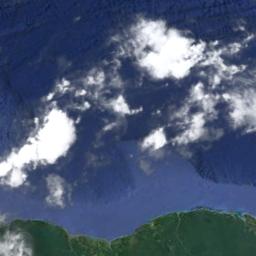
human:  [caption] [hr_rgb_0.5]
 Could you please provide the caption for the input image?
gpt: White clouds on green land and blue sea .

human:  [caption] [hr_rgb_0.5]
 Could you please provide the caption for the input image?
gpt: There was a little white cloud floating above the hill .

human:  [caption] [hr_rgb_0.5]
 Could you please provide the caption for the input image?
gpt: The cumulus clouds are located above the surface of the sea while some ups and downs are on the ocean floor .

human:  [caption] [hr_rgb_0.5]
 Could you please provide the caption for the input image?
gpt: The white cloud is above green land and blue sea .

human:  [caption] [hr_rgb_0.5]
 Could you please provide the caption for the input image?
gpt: There are some white clouds over a shore .